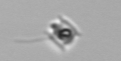
Label: Bacillariophyceae_morphotype1